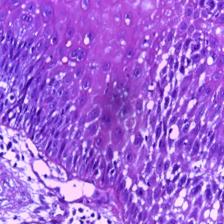
Diagnosis: Normal